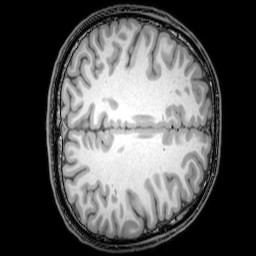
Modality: T1w
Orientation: axial
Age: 21
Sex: male
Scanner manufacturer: philips
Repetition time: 0.008167 s
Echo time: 0.00374 s